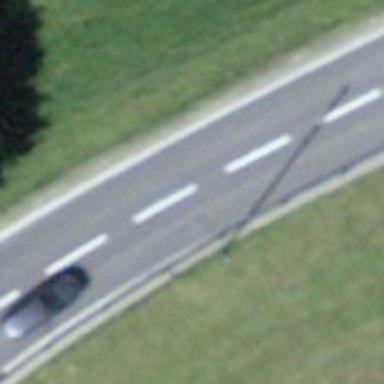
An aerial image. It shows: Secondary road.